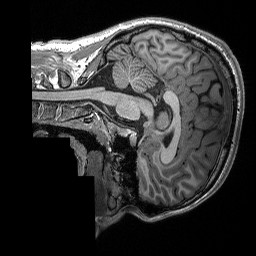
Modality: T1w
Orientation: sagittal
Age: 24
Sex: male
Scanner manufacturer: siemens
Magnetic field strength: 3 T
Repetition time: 2.3 s
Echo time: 0.00298 s